Question: New to TypeScript, please let me know if something is left out ... Okay here is my complete code:
'''
/// <reference path="typings/knockout.d.ts" />
declare var ko: any;
module test {
var name = ko.observable('John Dude');
var id = ko.observable(1);
var guy = {
id: id,
fullName: name
};
var value: string = guy.fullName();
console.log(value);
}
'''
The problem is ... I get this message, something about this line
> declare var ko: any;
and here is the actual message

I have no idea how to fix it, tried pretty much everything! ... no idea why
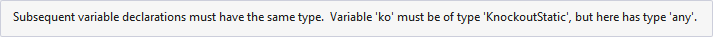
Answer: If you've included 'knockout.d.ts', you no longer need the line 'declare var ko: any;' as the .d.ts file has already defined the shape of 'ko' for you. The compiler is warning you that you're declaring 'ko' with two different types ('any', and the more complex type defined in the .d.ts file).
Simply remove that line of code.